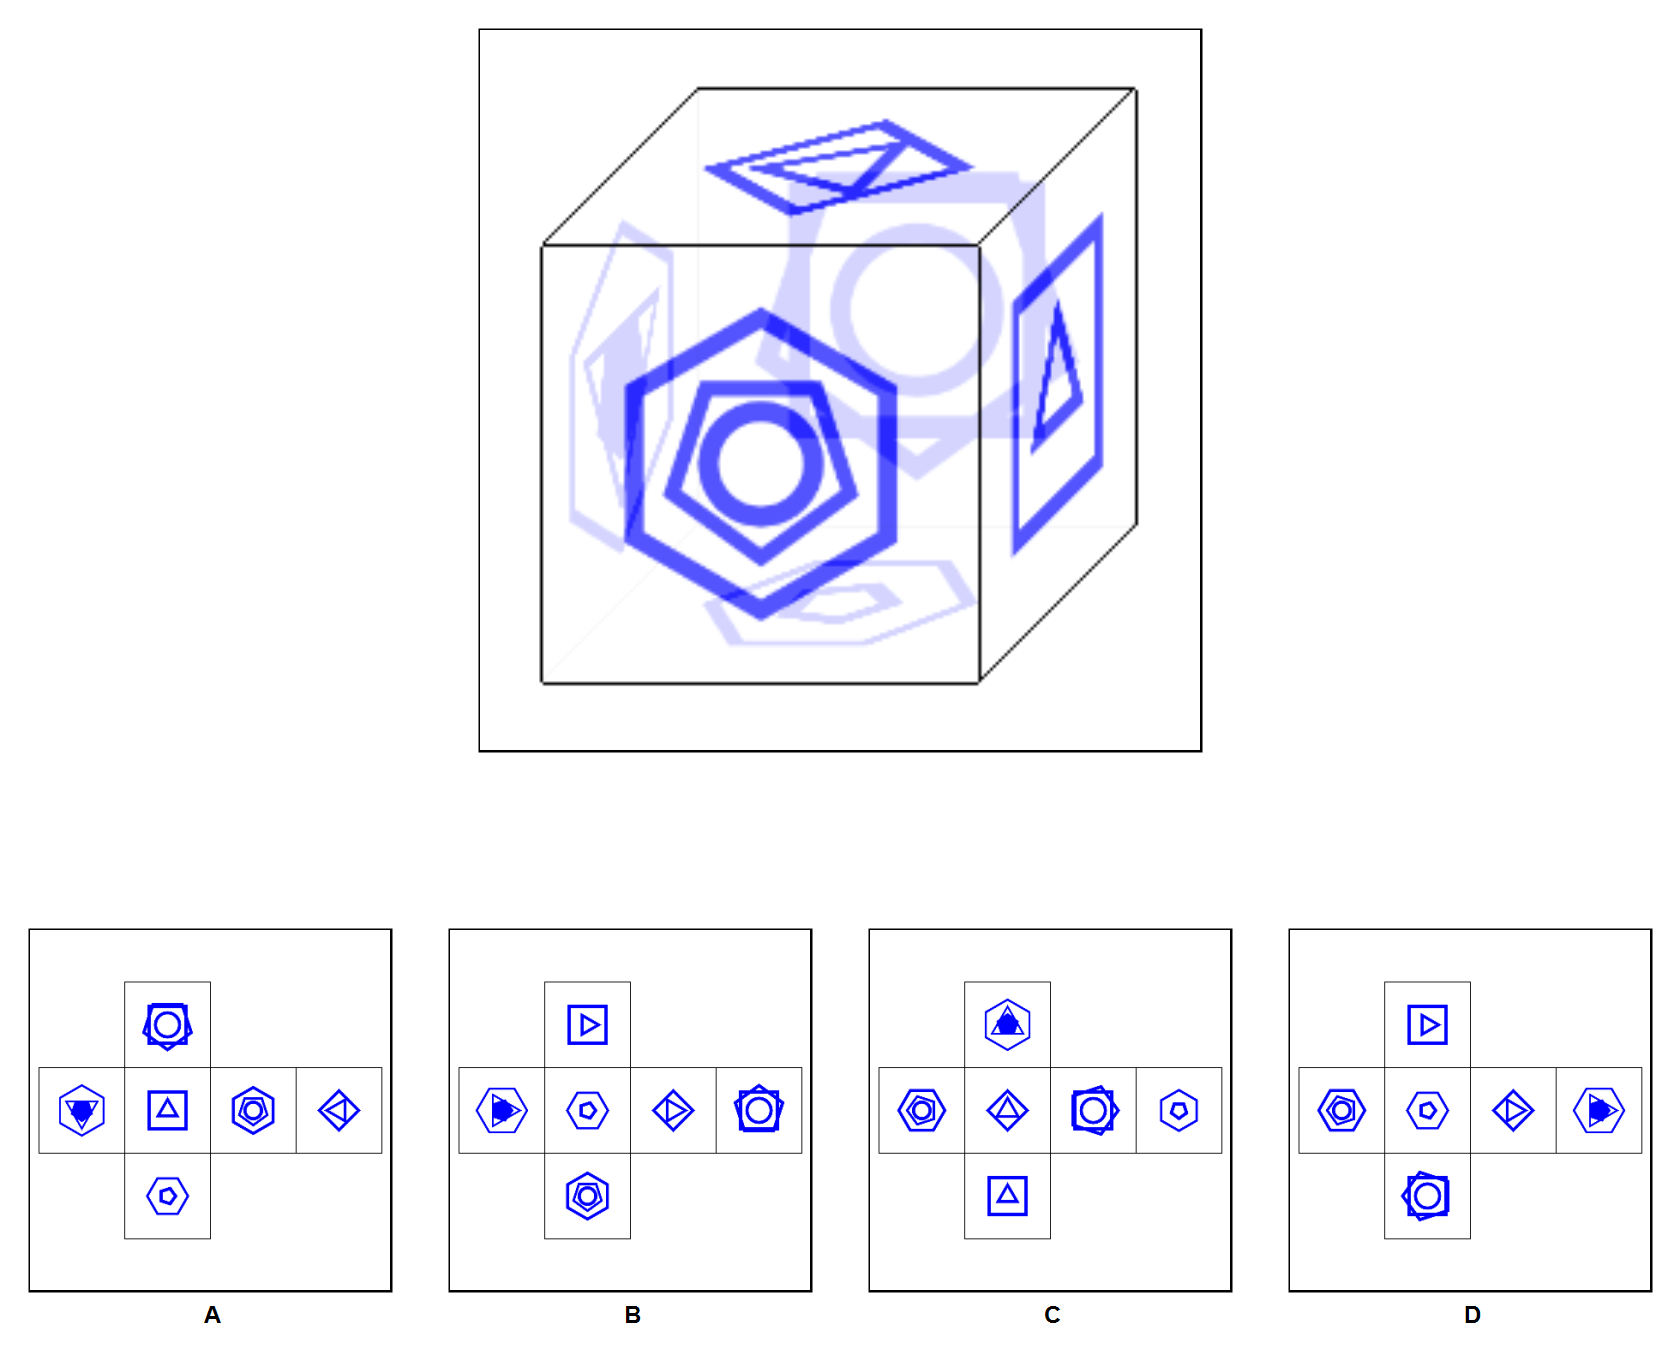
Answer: C